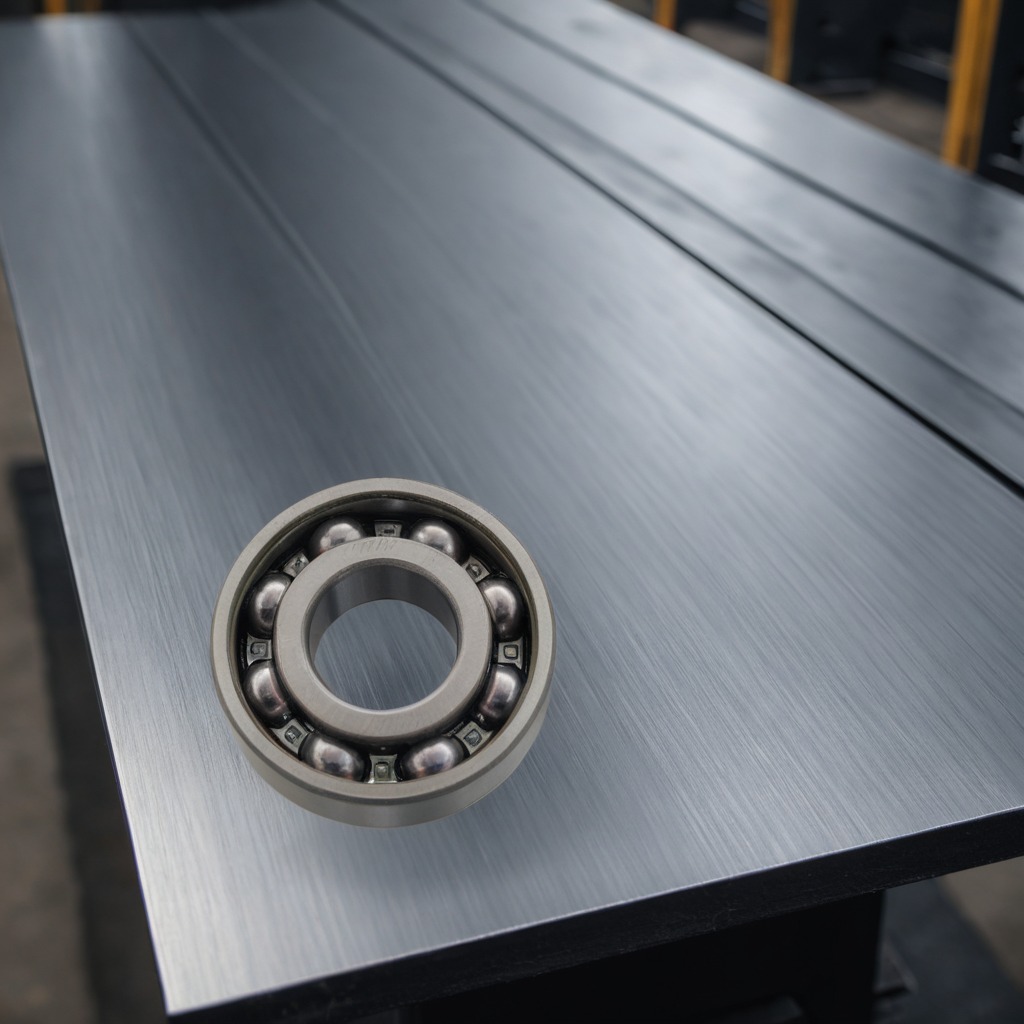
A metal ball bearing is lying on the cold steel table in a mining workshop.